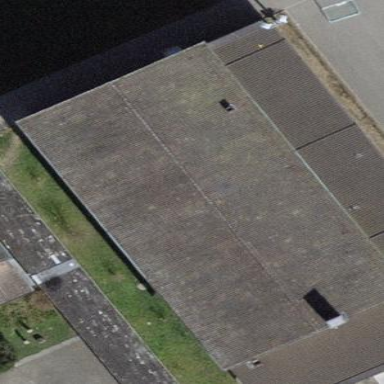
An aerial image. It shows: Building with tile roof.